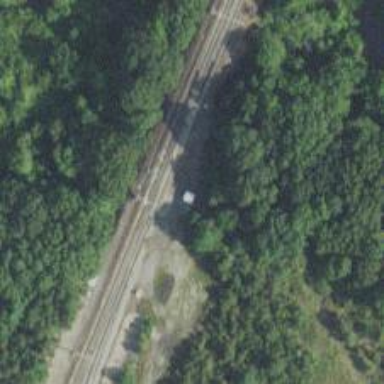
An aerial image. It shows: Railway with electrified contact lines.